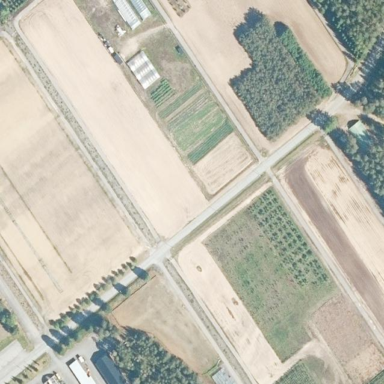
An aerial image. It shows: Plant nursery specializing in trees.